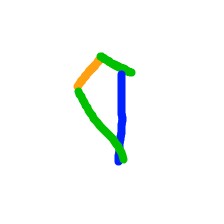
Shape: kite